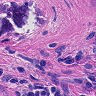
Metastatic tissue present: yes